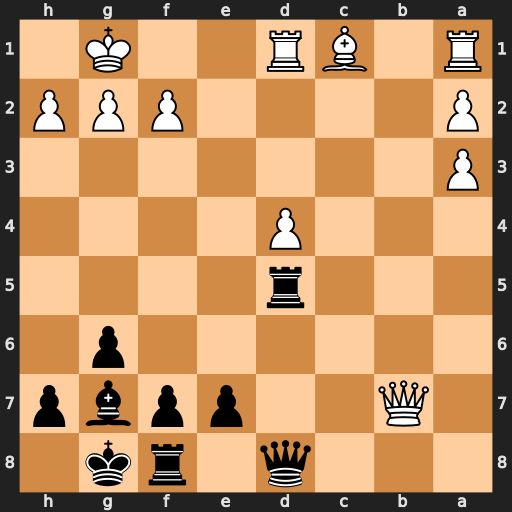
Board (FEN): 3q1rk1/1Q2ppbp/6p1/3r4/3P4/P7/P4PPP/R1BR2K1
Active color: b
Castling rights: -
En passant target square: -
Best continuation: Rxd4 Rf1 Rd7 Qxd7 Qxd7